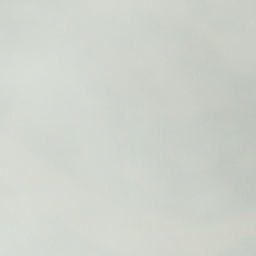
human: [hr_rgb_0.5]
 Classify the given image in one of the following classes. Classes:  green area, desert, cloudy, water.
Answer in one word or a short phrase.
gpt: cloudy